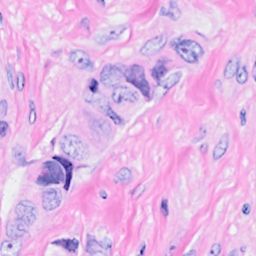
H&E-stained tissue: Breast